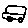
Label: car